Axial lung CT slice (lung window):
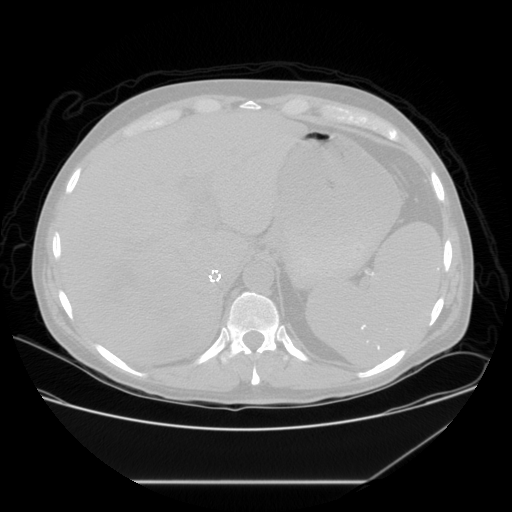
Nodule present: no